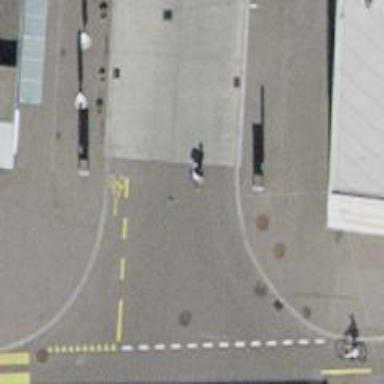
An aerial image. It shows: Secondary road with asphalt surface. There is separate sidewalk and dedicated cycle lane on the left.